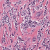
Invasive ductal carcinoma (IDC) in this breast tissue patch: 1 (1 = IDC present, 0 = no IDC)